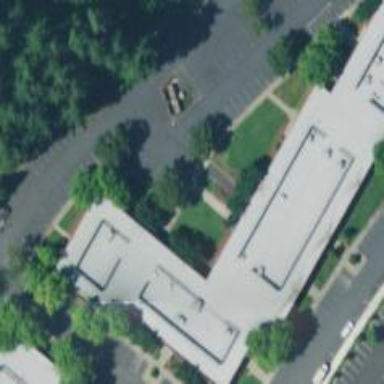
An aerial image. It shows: Office building.